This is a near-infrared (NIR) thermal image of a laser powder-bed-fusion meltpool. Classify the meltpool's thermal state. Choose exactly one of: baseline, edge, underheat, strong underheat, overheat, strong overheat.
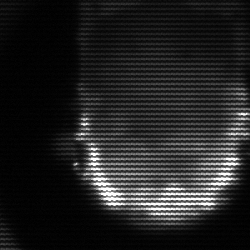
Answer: baseline